Question: i am currently trying to do a "complex" search inside my Datasets.
I want to find every Dataset that is associated with a specific tool.
I tried something like this:
'''
Dataset.find_by_sql("SELECT * FROM datasets, tools, sectors, products WHERE datasets.id = sectors.dataset_id AND sectors.product_id = products.id AND products.tool_id = tools.id AND tools.name = '#{toolname}'")
'''
This works well. But we want to define scopes for querys, for being able to combine some of them later like: Dataset.find_by_toolname("foo").find_by_sector_name("foo2"). So i defined a scope for this:
'''
scope :with_tool_name, ->(toolname) {find_by_sql("SELECT * FROM datasets, tools, sectors, products WHERE datasets.id = sectors.dataset_id AND sectors.product_id = products.id AND products.tool_id = tools.id AND tools.name = '#{toolname}'")}
'''
The Problem here is that this query will return an Array and not an ActiveRecord-Relation so that i a am not able to do another scope-request on the result of the first.
So how can i fetch for Data where an attribute of some associated model has a specific value .. and then apply another scope on this ?
Here is what the Data-Model looks like:

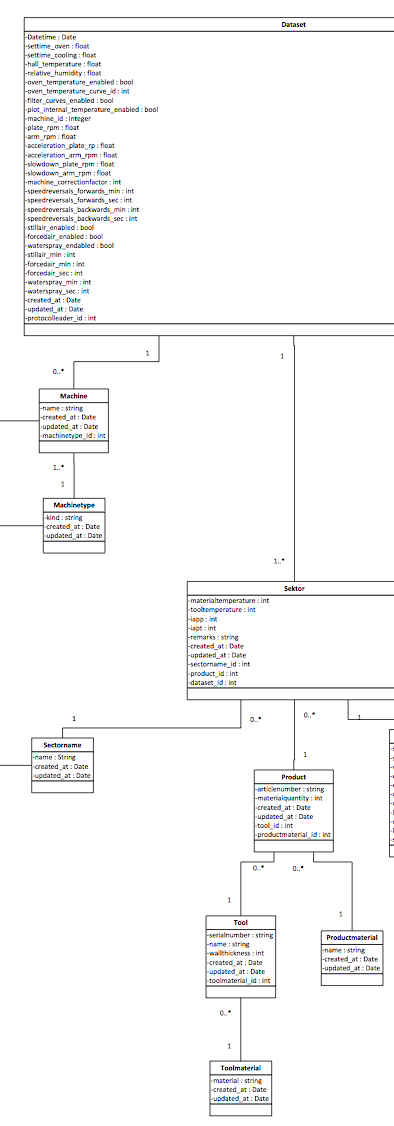
Answer: You can use the activerecord-method joins(). And the result of every join can be mixed together with the method merge(). Here a small example to get all datasets for one tool_id.
'Dataset.joins(:sectors).merge(Sector.joins(:product)).merge(Product.joins(:tool).where(:tool_id => 1))'